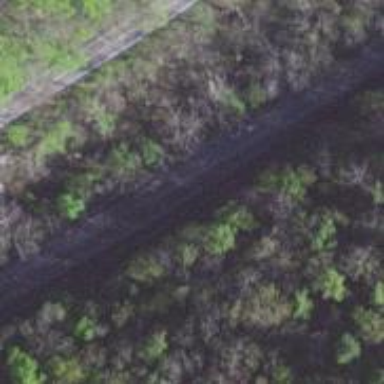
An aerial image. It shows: Railway siding with rails.